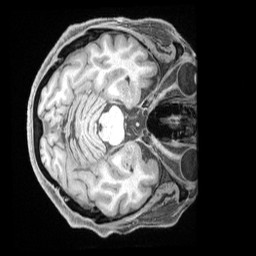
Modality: T1w
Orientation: axial
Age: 67
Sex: female
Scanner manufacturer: siemens
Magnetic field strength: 3 T
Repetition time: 2.5 s
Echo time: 0.00222 s